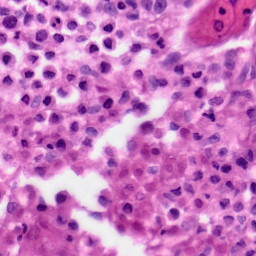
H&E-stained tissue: Skin